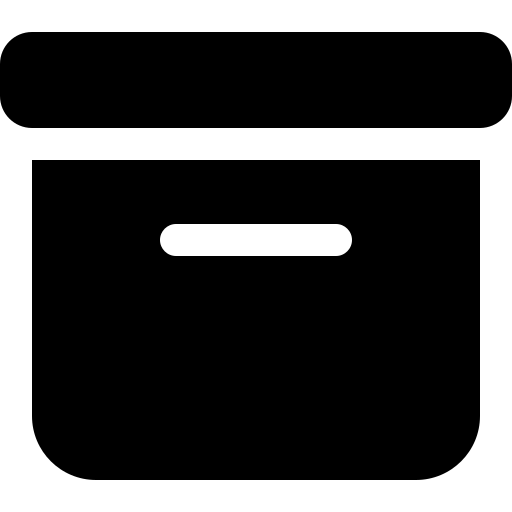
Tags: icon, FontAwesome, fa-icon, solid, box, archive